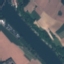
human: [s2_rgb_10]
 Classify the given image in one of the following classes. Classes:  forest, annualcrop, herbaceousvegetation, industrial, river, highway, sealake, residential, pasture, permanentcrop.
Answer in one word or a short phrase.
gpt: River